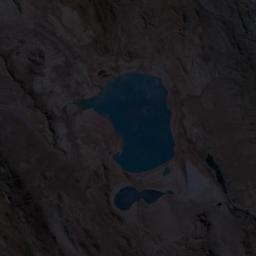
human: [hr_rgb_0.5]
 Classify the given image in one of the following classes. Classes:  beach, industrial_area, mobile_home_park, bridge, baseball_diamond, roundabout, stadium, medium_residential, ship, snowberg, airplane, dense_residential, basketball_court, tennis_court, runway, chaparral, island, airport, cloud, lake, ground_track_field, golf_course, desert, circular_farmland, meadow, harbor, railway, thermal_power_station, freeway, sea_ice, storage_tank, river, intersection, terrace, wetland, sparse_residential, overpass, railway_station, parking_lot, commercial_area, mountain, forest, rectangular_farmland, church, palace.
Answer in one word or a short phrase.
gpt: lake